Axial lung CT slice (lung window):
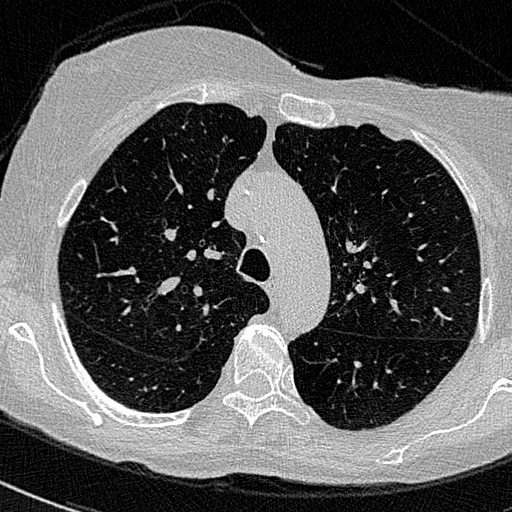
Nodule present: no